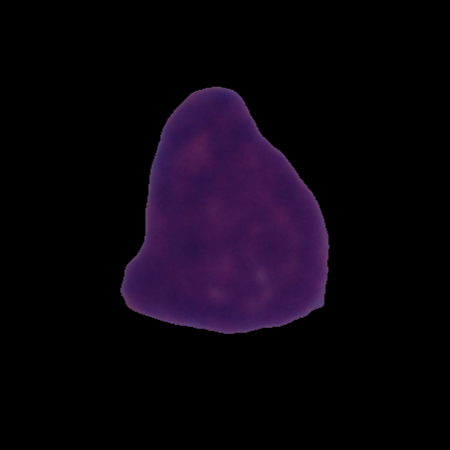
Label: cancer